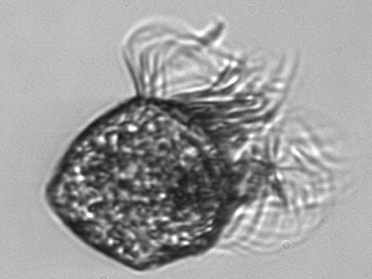
Label: Pelagostrobilidium